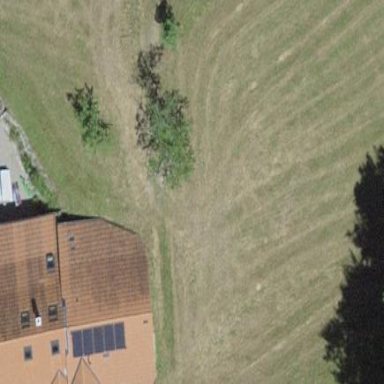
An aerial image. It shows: Farm building.